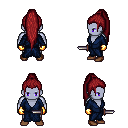
a pixel art fantasy rpg character, male body template, dark elf, purple skin, blue robe, white pants, brunette extra-long topknot hairstyle, gold gloves, brown shoes, dagger, four views (front, back, left, right), 2x2 character sprite sheet, small pixel art, hard edges, no anti-aliasing